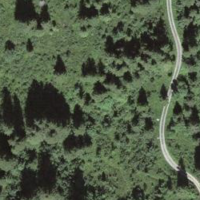
EUNIS habitat code: 43
Species observed at this site:
Epipactis atrorubens